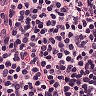
Metastatic tissue present: no